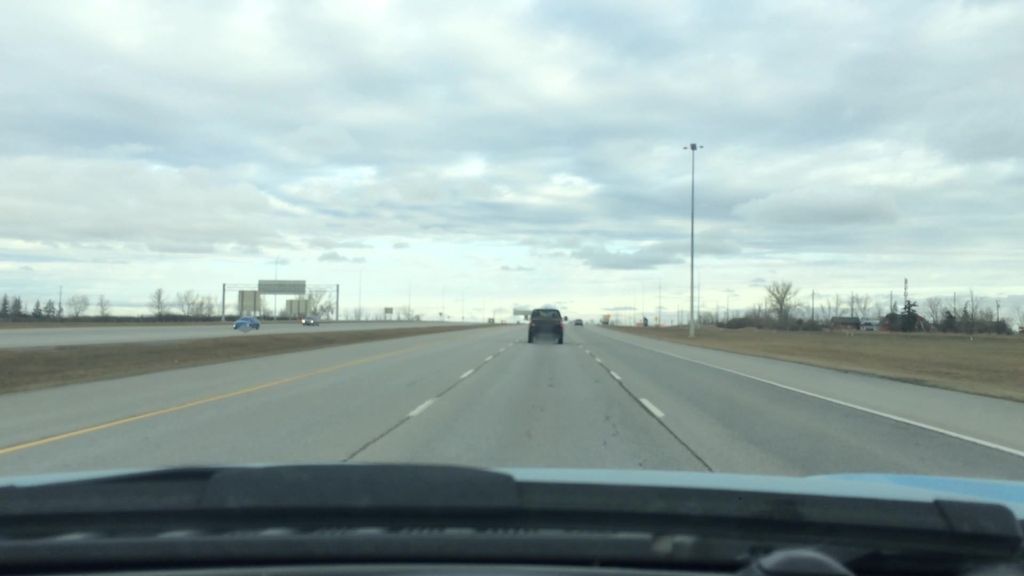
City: calgary